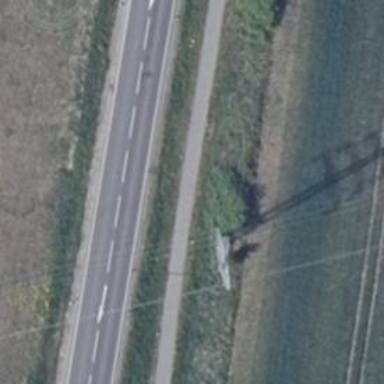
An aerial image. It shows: Power tower.